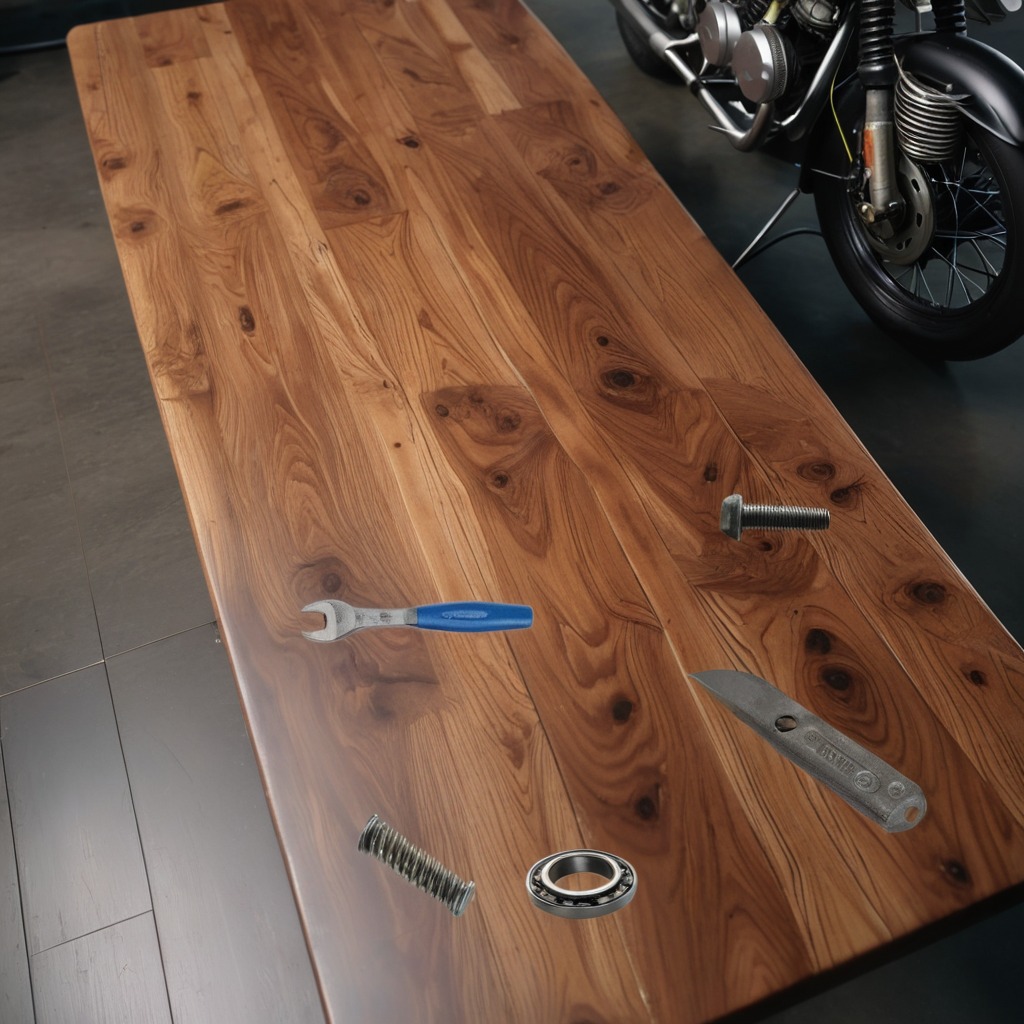
A ball bearing, a knife, a screw, and a spring are lying on the wooden table.